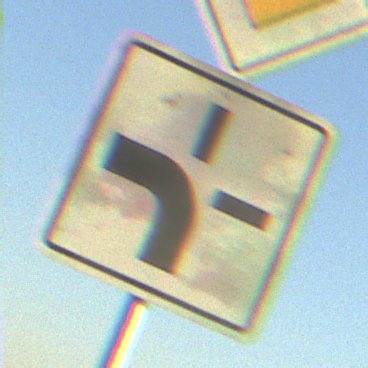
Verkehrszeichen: VerlaufVorfahrtsstrasse1
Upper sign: Vorfahrtsstrasse
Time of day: SunriseSunset
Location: Outdoor (Nature)
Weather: Clear
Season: NotSpecified
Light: Natural